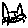
Label: cat